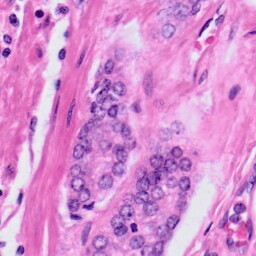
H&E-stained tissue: Prostate